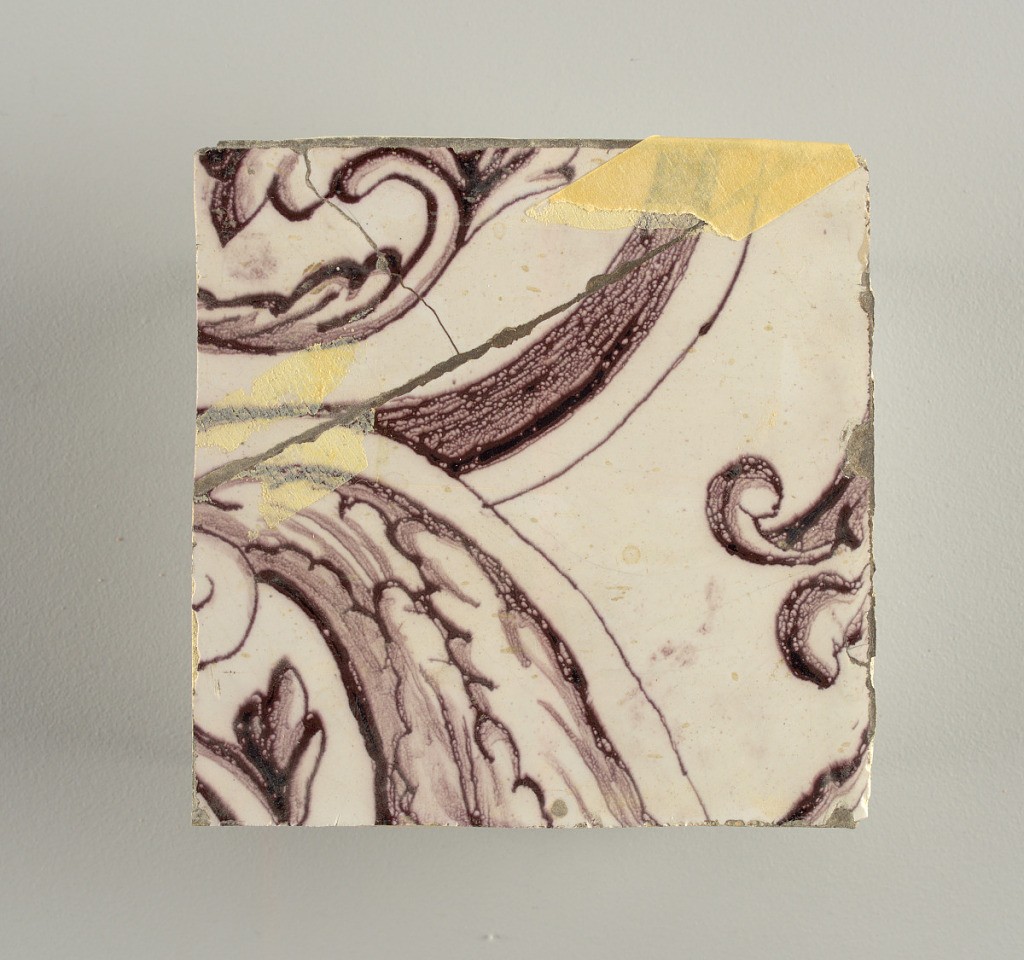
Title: Tile wall facing
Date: ca. 1725
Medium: Tin-glazed earthenware, underglaze
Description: Horizontal rectangle.  Thirty tiles wide and twenty-three tiles high with opening for fireplace eleven tiles wide and ten high.  Foliage arabesques disposed about three vertical axes from which are emphazised by urns at center and right, and at left by the figure of a standing woman carrying an infant on her arm and accompanied by two children.